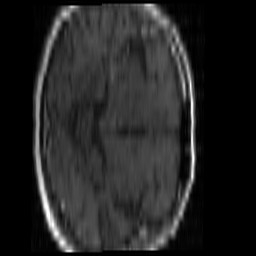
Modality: T1w
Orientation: axial
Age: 77
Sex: male
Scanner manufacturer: philips
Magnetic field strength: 1.5 T
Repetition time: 0.4 s
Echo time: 0.0074 s